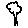
Label: tree